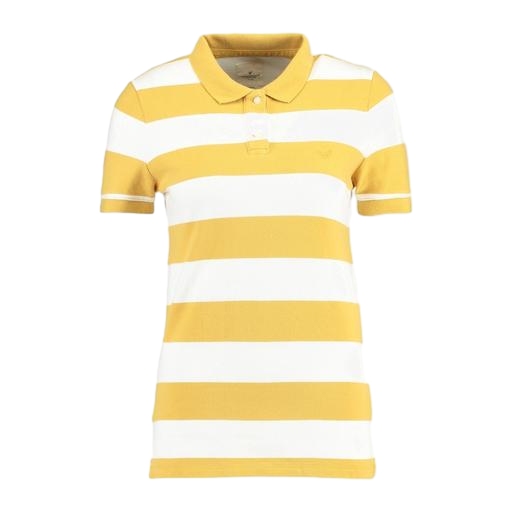
yellow skinny-fit polo shirt, yellow skinny-fit stretch polo shirt, striped polo t-shirt, white background